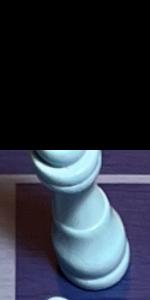
Label: King_White